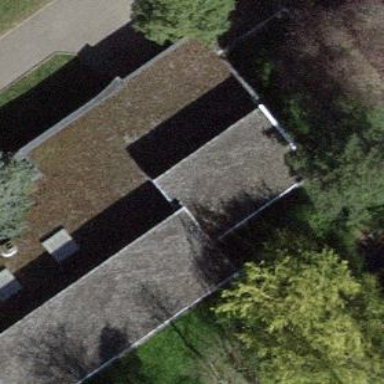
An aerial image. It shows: Part of building.